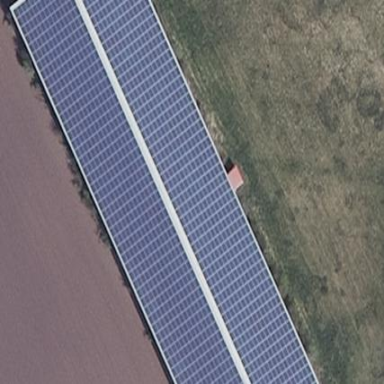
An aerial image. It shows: Gabled roof farm auxiliary building with small solar photovoltaic panel generator installed along the roof.